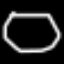
Label: octagon